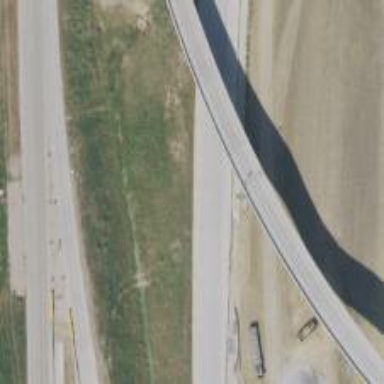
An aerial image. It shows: Motorway junction.